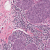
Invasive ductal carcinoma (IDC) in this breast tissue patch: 0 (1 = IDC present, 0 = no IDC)